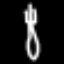
Label: fork